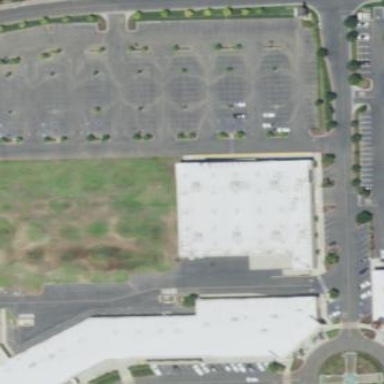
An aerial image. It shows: Building that houses fitness center.